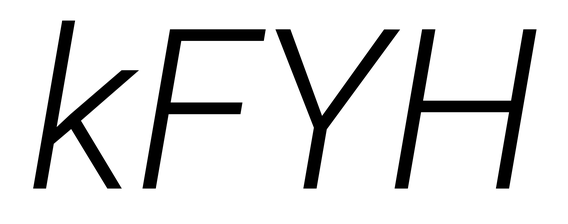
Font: Roboto-Italic_Light_Italic